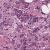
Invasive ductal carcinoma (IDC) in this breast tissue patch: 1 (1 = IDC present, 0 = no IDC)